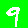
Digit: 9